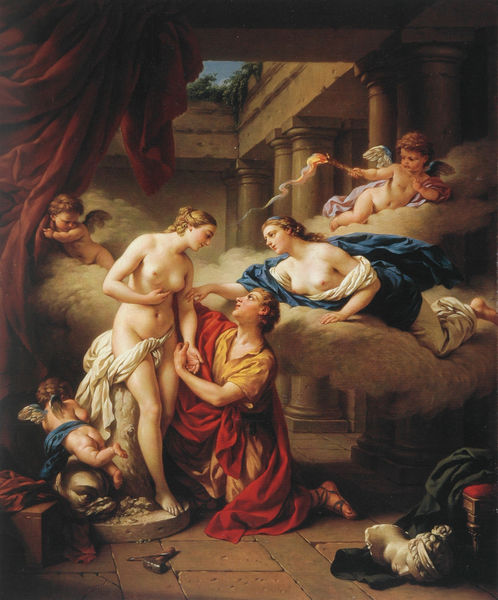
Titel: Pygmalion
Künstler: Louis-Jean-Francois Lagrenée
Standort: Helsinki
Institution: Sinebrychoff Art Museum, The Finnish National Gallery
Schlagwörter: akt, blau, feder, feuer, flügel, gemälde, haut, himmel, kopf, mann, nackt, umhang, weiß, wolken, akte, frauen, gelb, menschen, ocker, braun, brust, bunt, busen, fenster, frankreich, frau, frisur, licht, marmor, orange, raum, schwarz, stuhl, säule, säulen, blick, dach, gebäude, gras, haus, rot, tuch, wolke, beige, malerei, alt, blond, jung, architektur, barock, haupt, inkarnat, sockel, stehen, stein, hände, portrait, porträt, vorhang, öl, kirche, boden, gewand, gold, haare, realismus, stoff, tücher, decke, gewänder, innen, renaissance, rokoko, rosa, schön, fliegen, delphin, doppelsäule, engel, engelchen, helldunkel, putte, putto, skulptur, statue, fell, brüste, hintern, liebe, umarmung, bogen, knaben, farbe, hof, hocker, lehnen, weiblich, büste, muse, bett, nabel, sandalen, faltenwurf, nackte, plastik, plinthe, podest, erotik, knie, satin, foto, fotografie, fleisch, schinken, fussboden, nacktheit, innenhof, kolonnade, ruine, lamm, antike, flamme, unbekleidet, schweben, schönheit, barfuß, fliesen, knien, kunst, mythologie, personifikation, göttin, frieden, kapitelle, kapitell, fries, sims, sandale, beugen, felle, hammer, antik, blitz, zeus, flehen, knieend, lieben, historienmalerei, knieen, rötlich, antikisierend, venus, tempel, elisabeth, chiaroscuro, dorisch, samtvorhang, verehrung, amor, heilig, putten, maria, anbetung, putti, donner, fackel, heroisch, meister, bitten, verkündigung, säulenhalle, schamtuch, gemütlich, bildhauer, unschuld, atrium, barrock, säulem, puten, meissel, zufrieden, kniet, roter umhang, eroten, paragone, himmlisch, kniender, bruste, goetter, zimmel, roter vorhang, pygmalion, anhimmelung, bekleideter mann, bettzeug schwebt, blick in den himmel, blitzbündel, detail auf erde im vordergrund, hund auf kleidung, inkarnation, kunst blitzbündel, leben einhauchen, marmorkopf, nackte frau scheint auf podest, nackte frauen, rot und blauer umhang, schafsfell, schafssell, transzendent, wettstreit, bett putti